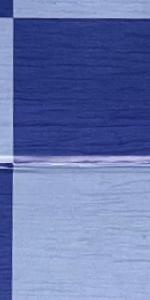
Label: Empty